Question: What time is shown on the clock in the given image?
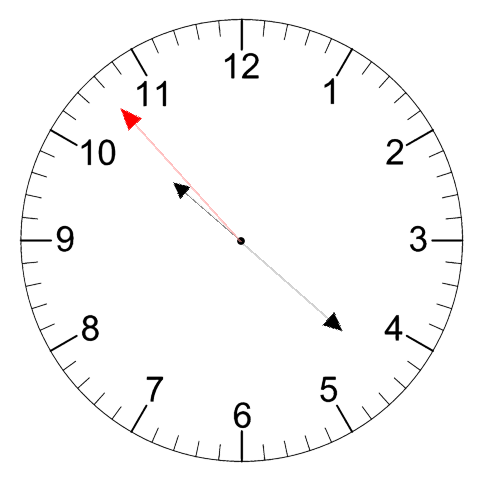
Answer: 10:21:53